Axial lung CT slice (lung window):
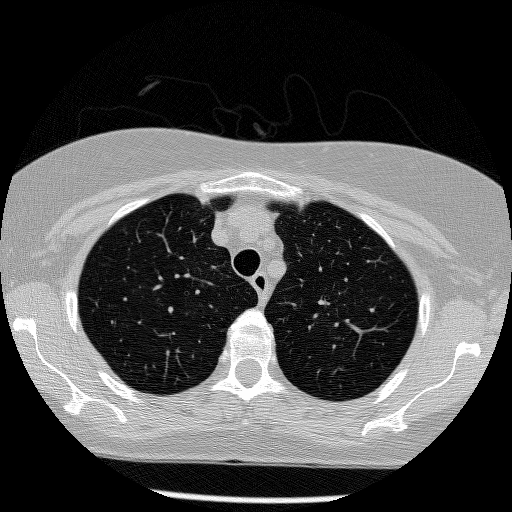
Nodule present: no